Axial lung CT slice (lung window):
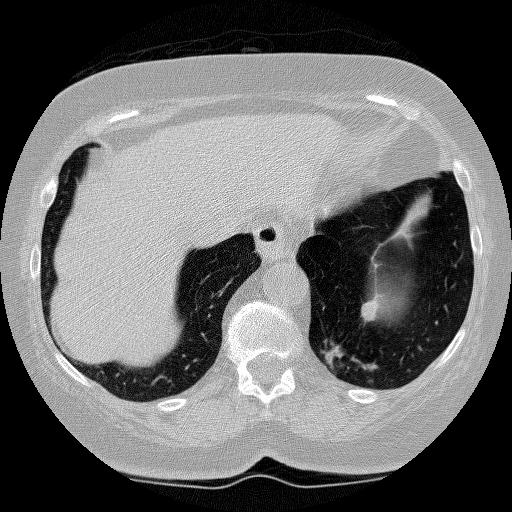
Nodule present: yes
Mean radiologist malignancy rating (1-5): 4.25